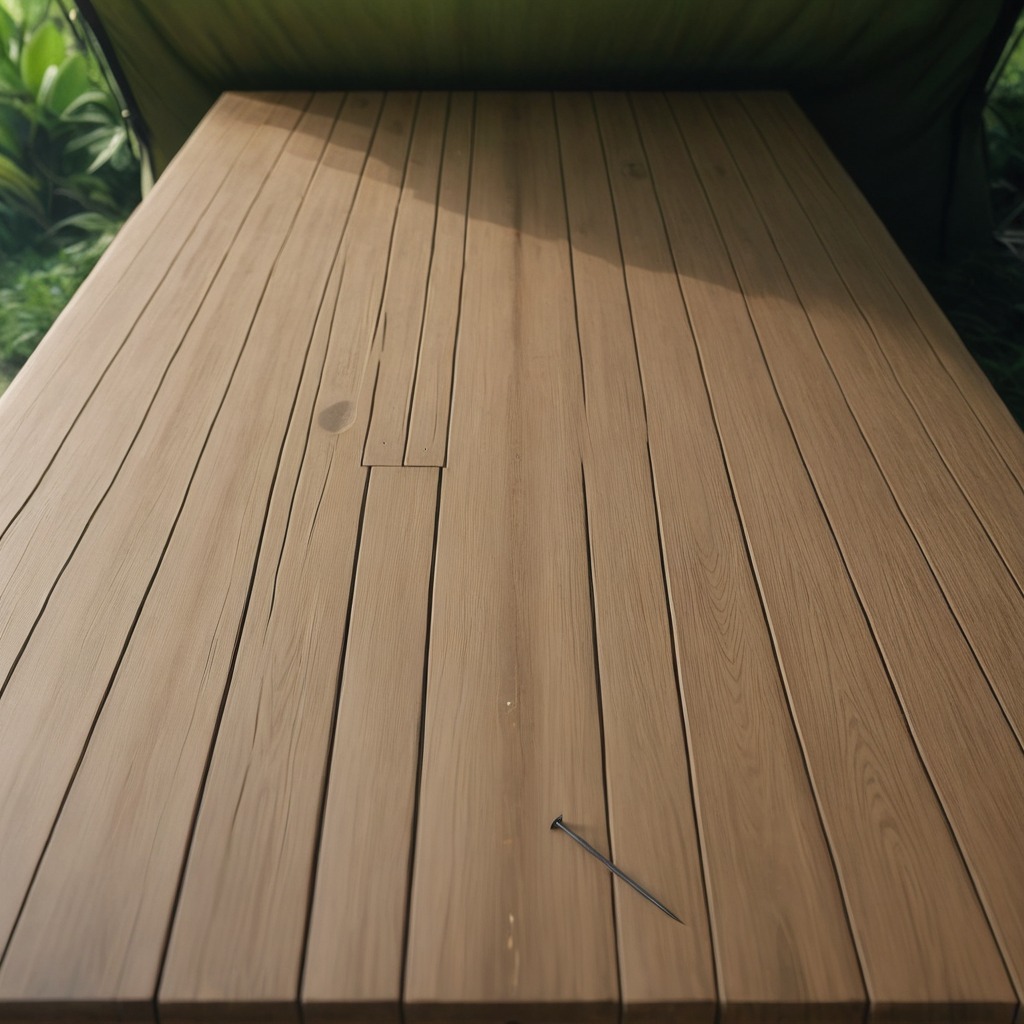
An iron nail is lying on a clean wooden table inside a jungle field workshop tent humid ambient light worn but